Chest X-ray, PA view. Patient: 48 years old, sex F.
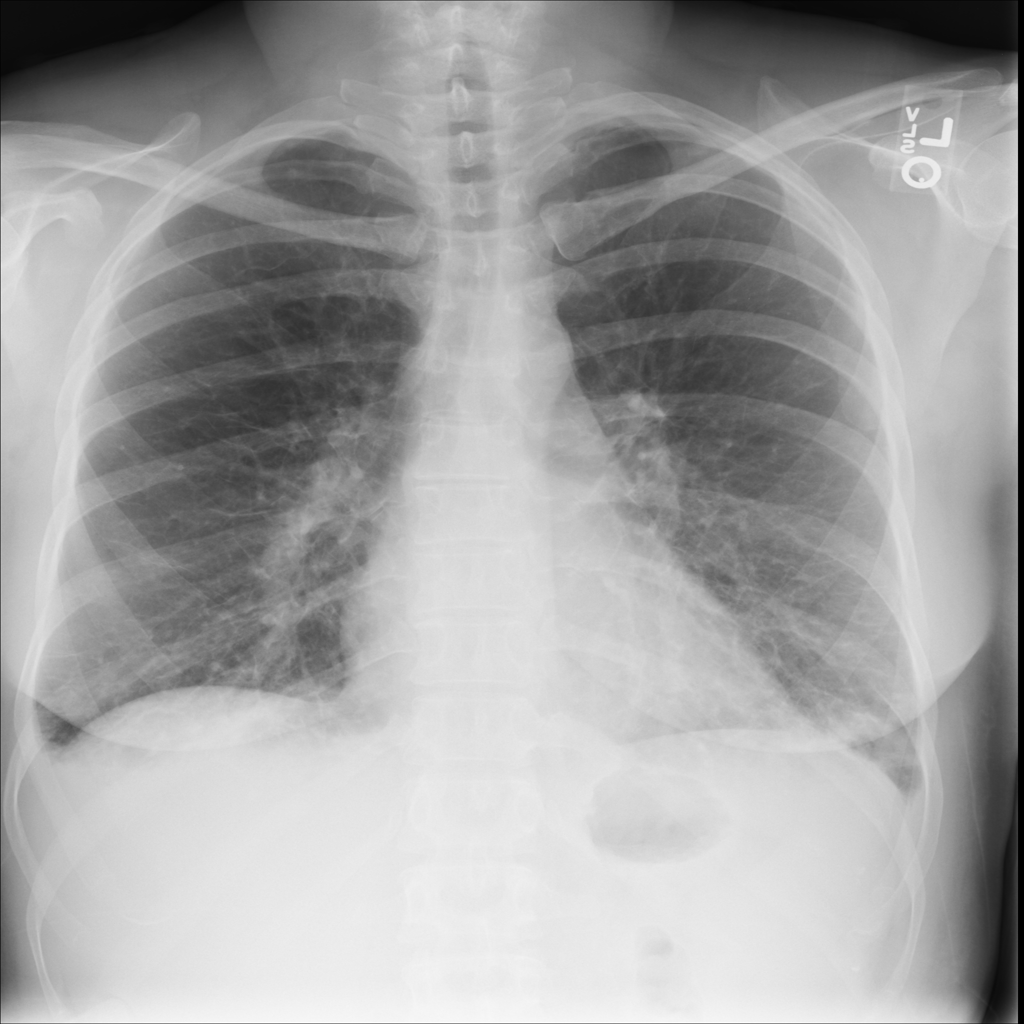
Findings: No Finding